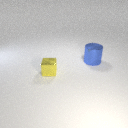
large blue metal cylinder to the right of small yellow metal cube